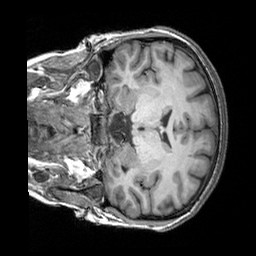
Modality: T1w
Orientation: coronal
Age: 21
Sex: female
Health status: healthy
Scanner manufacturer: siemens
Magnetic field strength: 3 T
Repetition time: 2.3 s
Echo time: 0.00303 s